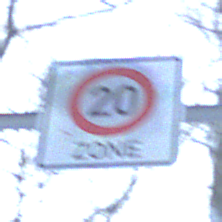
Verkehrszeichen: BeginnZone20
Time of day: MorningAfternoon
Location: Outdoor (Nature)
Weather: Clear
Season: Winter
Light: Natural